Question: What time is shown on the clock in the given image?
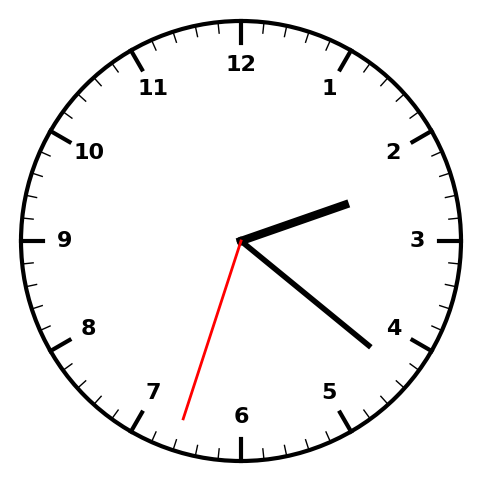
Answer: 02:21:33